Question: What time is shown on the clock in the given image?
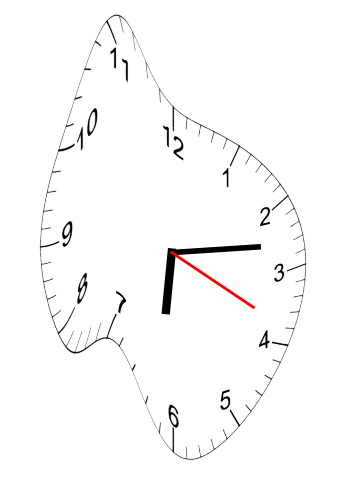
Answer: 06:13:19